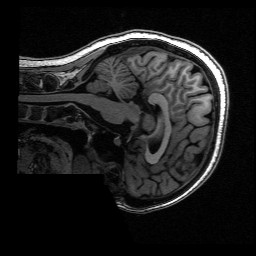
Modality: T1w
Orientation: sagittal
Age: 22
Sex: female
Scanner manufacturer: siemens
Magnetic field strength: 3 T
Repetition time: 2.53 s
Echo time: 0.00126 s